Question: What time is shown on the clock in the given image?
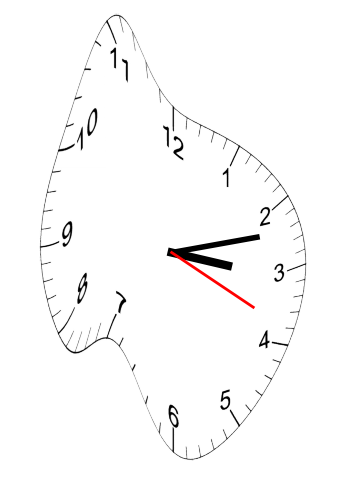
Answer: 03:12:19